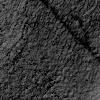
Atmospheric dust classification: not_dusty